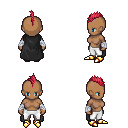
a pixel art fantasy rpg character, female body template, human, dark skin, black cape, white pants, ruby red mohawk hairstyle, white cloth bandages, gold boots, four views (front, back, left, right), 2x2 character sprite sheet, small pixel art, hard edges, no anti-aliasing